Field crop: tomato
Growth stage: 1
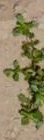
Species: portulaca